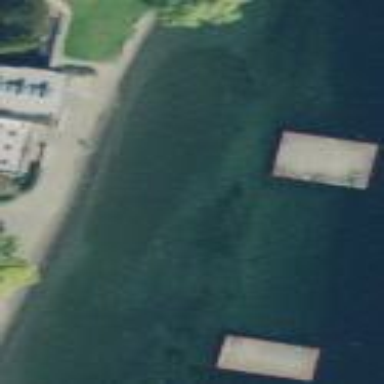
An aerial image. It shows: Swimming area for leisure and sport activities.